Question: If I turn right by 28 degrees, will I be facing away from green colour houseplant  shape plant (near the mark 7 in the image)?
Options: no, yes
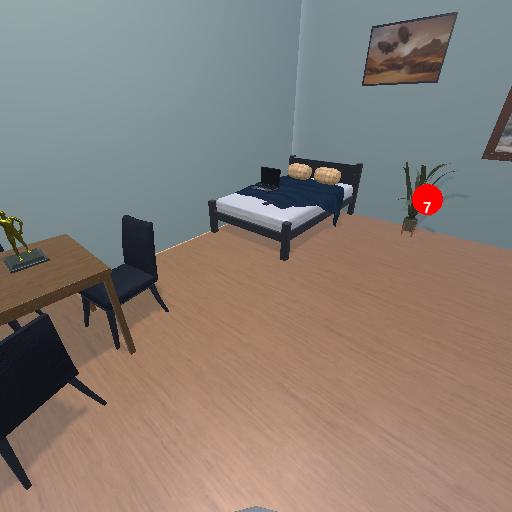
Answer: no